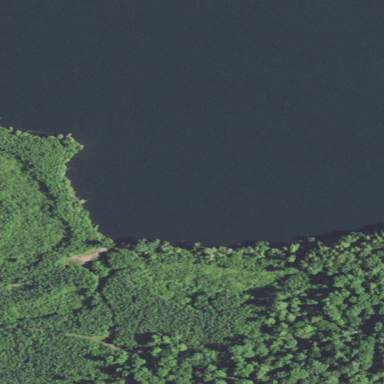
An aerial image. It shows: Beautiful lake surrounded by nature.